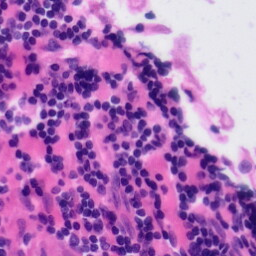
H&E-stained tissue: Tonsil